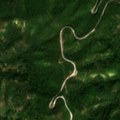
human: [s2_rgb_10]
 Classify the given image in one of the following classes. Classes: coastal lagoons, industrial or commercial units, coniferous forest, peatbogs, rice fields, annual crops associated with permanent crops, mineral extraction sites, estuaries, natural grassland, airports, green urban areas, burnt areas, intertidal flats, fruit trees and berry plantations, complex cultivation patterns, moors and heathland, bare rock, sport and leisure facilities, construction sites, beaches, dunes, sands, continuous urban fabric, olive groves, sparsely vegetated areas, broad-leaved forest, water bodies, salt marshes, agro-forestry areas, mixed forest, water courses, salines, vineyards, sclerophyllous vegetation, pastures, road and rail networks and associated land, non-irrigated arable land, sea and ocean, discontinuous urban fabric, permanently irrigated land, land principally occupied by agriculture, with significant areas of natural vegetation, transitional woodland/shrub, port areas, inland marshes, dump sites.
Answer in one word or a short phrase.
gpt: broad-leaved forest, transitional woodland/shrub